Question: How to format cell using personal and plural case?
I need:
1 unidade or
2 unidades
3 unidades
Singular and plural in the format cell.

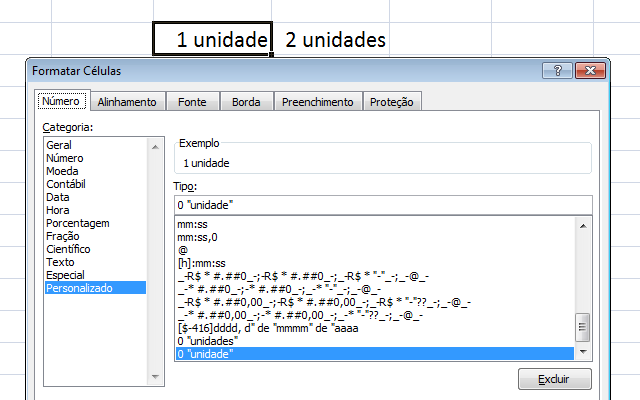
Answer: Use '[=1]' to apply a condition & ';' to combine with an alternate format string;
'''
[=1]0 "unidade";0 "unidades"
'''